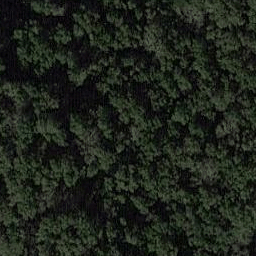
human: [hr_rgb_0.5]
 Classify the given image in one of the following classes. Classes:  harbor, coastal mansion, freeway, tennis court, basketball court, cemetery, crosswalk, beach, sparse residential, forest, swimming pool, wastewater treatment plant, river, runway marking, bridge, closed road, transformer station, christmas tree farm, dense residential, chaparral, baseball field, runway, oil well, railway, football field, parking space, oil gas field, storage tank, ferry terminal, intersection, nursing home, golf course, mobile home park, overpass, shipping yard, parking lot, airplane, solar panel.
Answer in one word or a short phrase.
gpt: forest